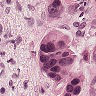
Metastatic tissue present: yes